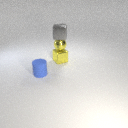
small blue rubber cylinder to the left of small yellow metal cube